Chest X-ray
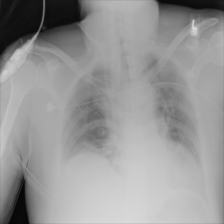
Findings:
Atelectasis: negative
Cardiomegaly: negative
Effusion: negative
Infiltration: negative
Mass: negative
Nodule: negative
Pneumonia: negative
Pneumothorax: negative
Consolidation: negative
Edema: negative
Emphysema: negative
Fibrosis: negative
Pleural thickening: negative
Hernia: negative